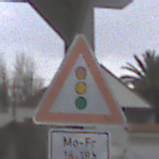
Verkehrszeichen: Lichtzeichenanlage
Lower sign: ZeitangabenMitBeschraenkungAufWochentage2
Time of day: Midday
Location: Outdoor (Urban)
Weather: Overcast
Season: NotSpecified
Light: Natural